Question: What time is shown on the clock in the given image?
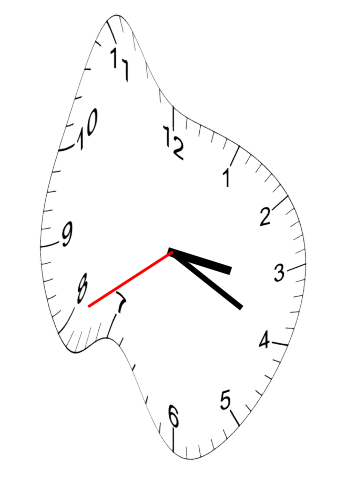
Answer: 03:19:40